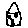
Label: house